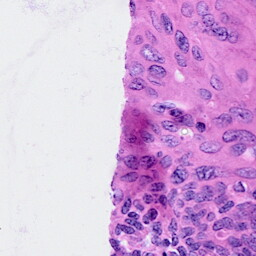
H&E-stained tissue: Cervix